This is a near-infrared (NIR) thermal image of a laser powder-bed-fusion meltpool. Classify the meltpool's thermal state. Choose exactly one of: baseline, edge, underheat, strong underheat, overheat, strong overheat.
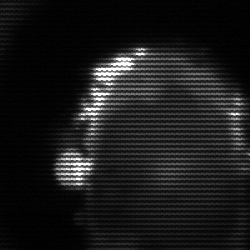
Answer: baseline